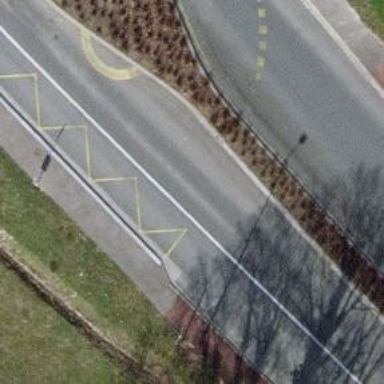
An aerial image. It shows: Bus stop with designated public transport stop position.